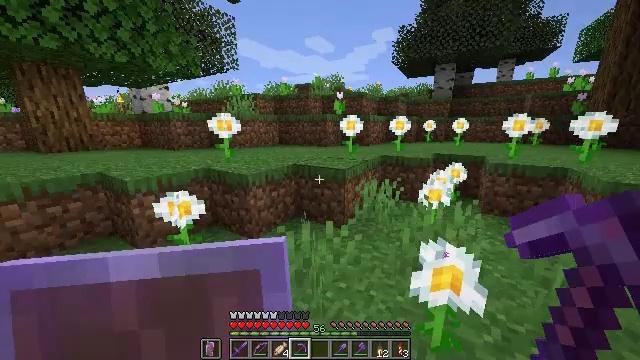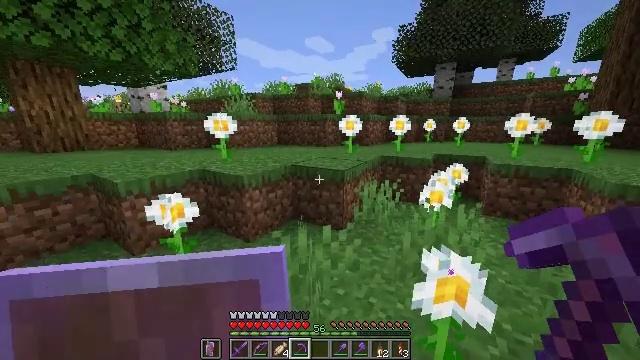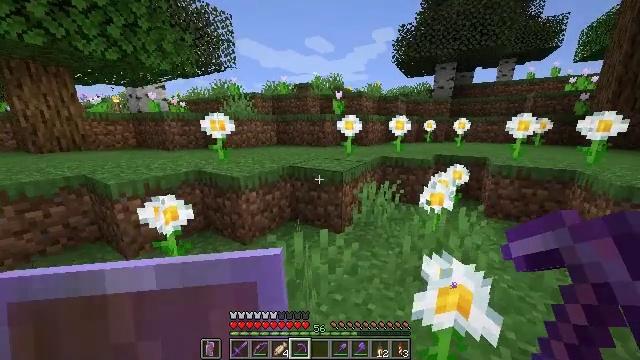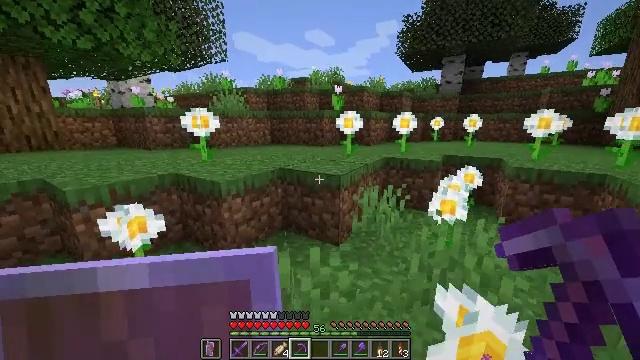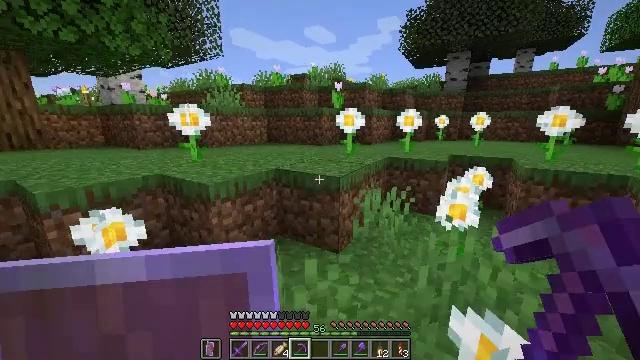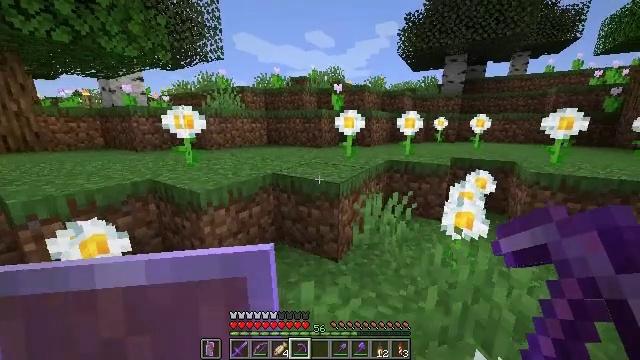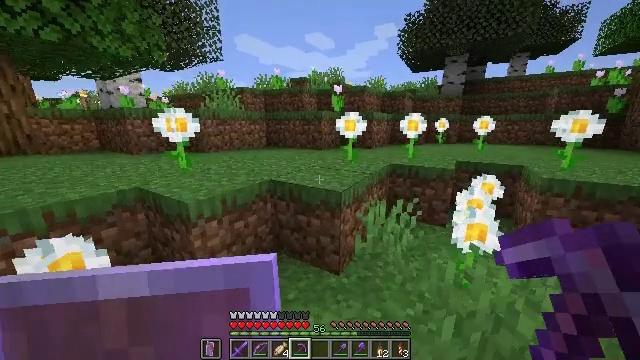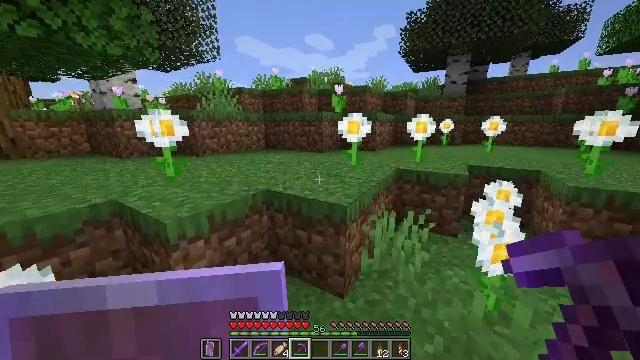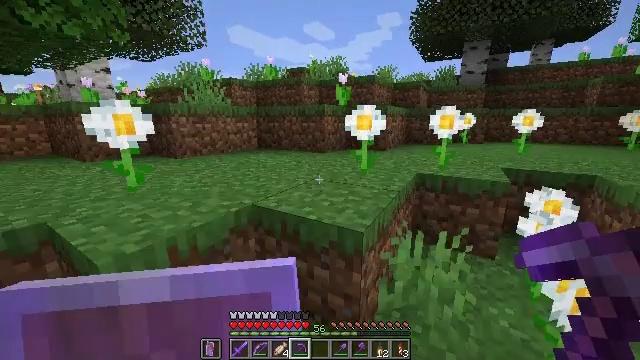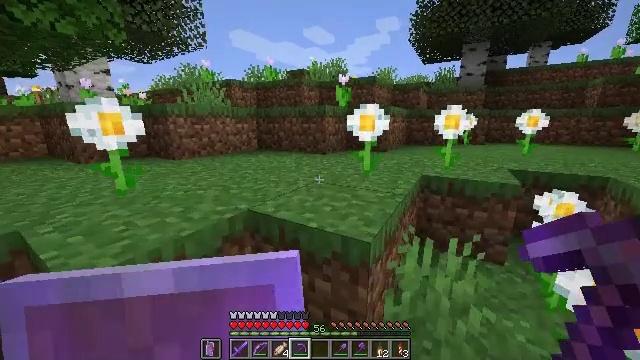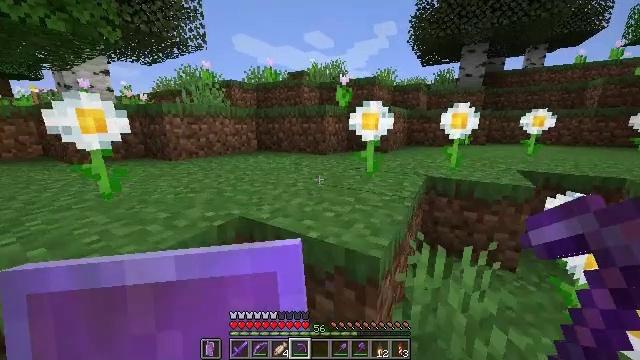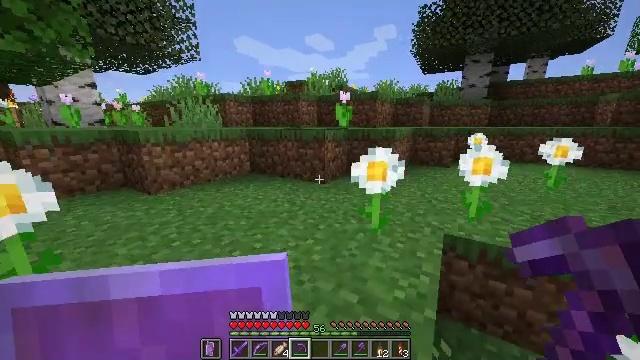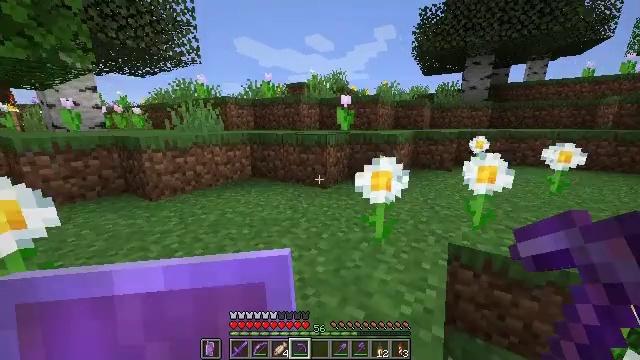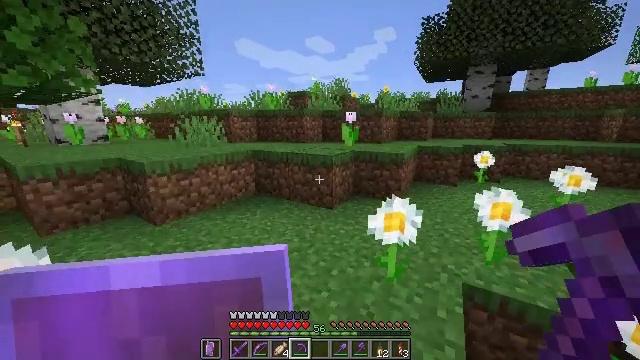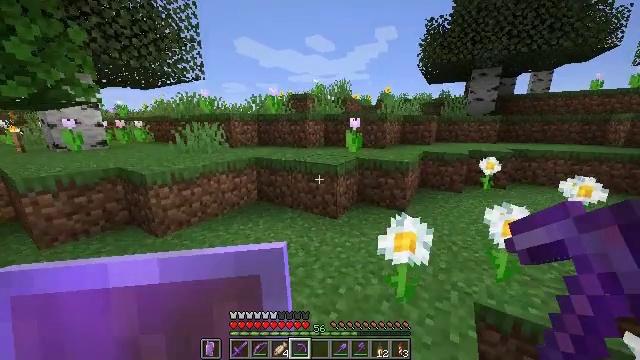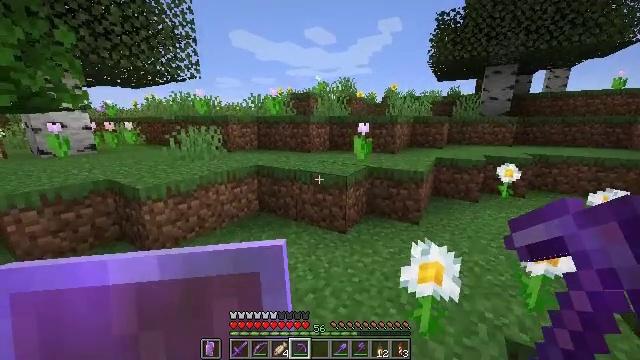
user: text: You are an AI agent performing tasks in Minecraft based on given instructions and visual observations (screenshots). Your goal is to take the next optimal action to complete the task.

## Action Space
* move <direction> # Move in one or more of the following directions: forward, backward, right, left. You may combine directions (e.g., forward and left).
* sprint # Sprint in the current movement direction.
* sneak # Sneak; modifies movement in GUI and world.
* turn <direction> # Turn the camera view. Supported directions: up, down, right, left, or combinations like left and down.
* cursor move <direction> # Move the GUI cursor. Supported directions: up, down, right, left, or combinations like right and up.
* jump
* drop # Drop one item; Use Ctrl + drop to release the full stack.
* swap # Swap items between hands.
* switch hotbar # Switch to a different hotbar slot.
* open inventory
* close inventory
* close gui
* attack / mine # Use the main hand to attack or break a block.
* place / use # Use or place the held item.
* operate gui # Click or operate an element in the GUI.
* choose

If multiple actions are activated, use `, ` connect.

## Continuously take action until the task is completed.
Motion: motion action
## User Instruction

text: Mine the oak log.
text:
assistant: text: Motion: move forward, sprint
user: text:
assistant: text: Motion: move forward, sprint
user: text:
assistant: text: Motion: move forward, sprint
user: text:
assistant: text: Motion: move forward, sprint
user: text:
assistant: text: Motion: move forward, sprint
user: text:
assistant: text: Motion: move forward, sprint
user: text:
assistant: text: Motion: move forward, sprint
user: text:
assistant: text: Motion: move forward, sprint
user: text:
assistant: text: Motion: move forward, sprint
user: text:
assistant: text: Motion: move forward, sprint
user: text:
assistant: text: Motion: move forward, sprint, jump
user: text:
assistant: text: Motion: move forward, sprint, jump
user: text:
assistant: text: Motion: move forward, sprint, jump
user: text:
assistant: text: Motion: move forward, sprint, jump
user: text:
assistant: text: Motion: move forward, sprint, jump
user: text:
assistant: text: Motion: move forward, sprint
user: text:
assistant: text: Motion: move forward, sprint
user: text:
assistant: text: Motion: move forward, sprint
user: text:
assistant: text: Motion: move forward, sprint
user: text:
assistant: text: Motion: move forward, sprint
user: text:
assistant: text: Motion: move forward, sprint
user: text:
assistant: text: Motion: move forward, sprint
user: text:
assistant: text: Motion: move forward, sprint
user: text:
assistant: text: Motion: move forward, sprint
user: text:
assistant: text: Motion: move forward, sprint
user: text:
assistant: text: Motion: move forward, sprint
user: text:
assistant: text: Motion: move forward, sprint
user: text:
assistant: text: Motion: move forward, sprint
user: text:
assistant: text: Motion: move forward, sprint, jump
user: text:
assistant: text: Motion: move forward, sprint, jump